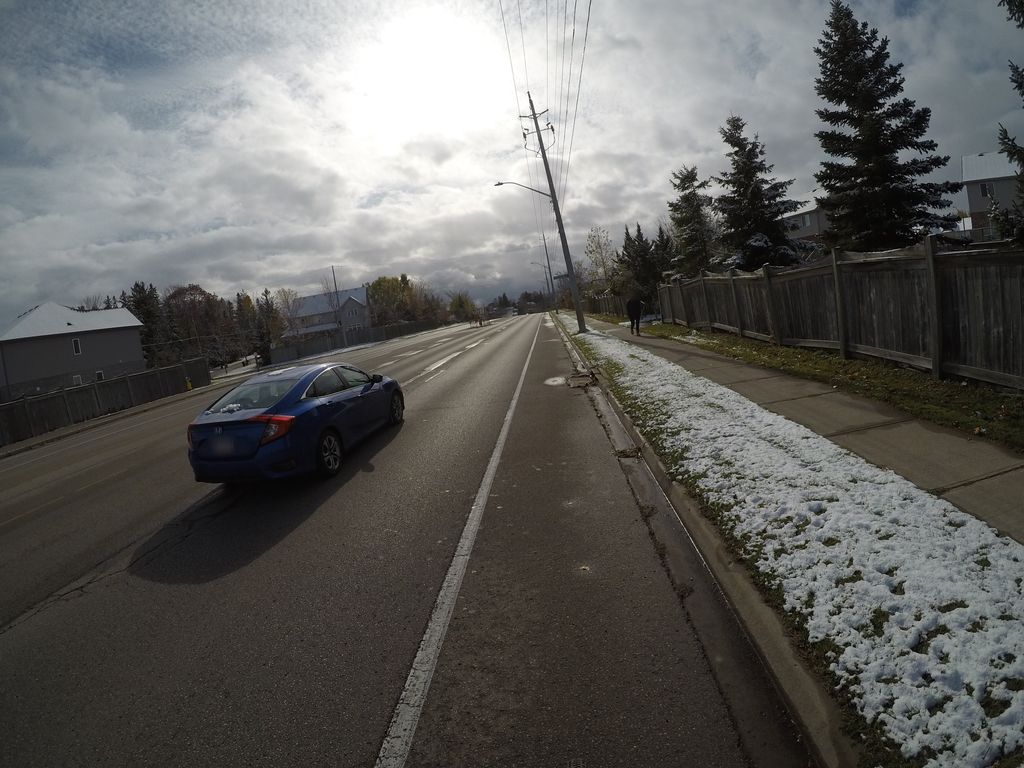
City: kitchener-waterloo